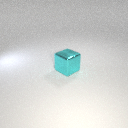
large cyan metal cube